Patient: sex M, age 55
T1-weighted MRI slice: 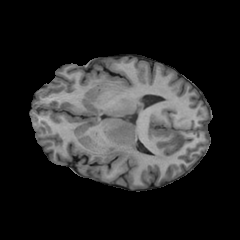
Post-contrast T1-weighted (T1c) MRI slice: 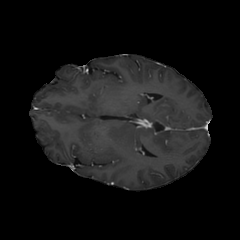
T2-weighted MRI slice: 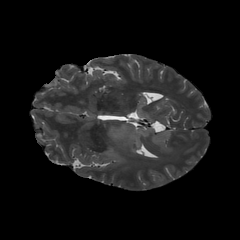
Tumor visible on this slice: yes
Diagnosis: Astrocytoma, IDH-wildtype
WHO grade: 2